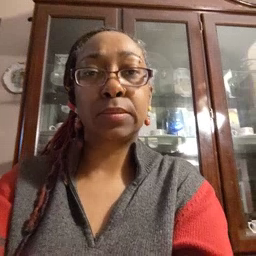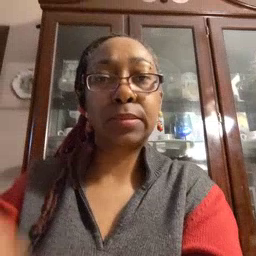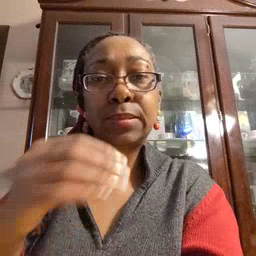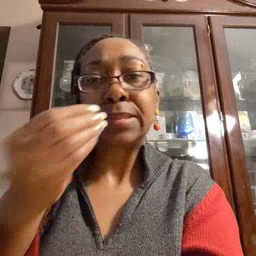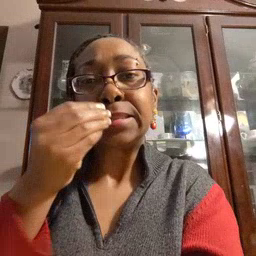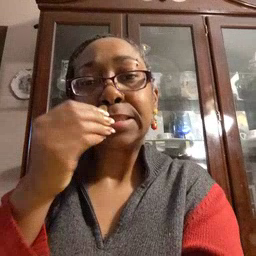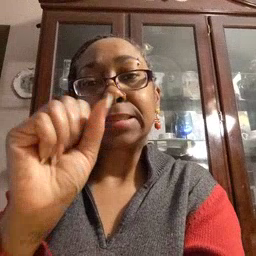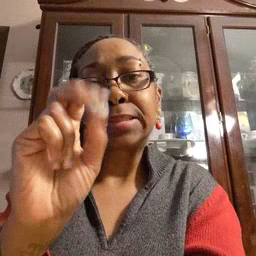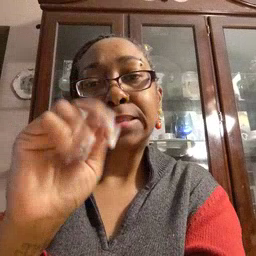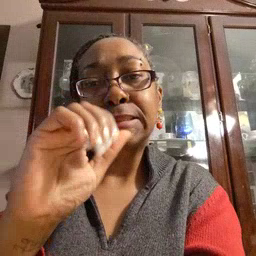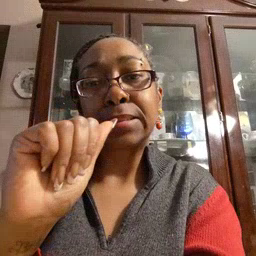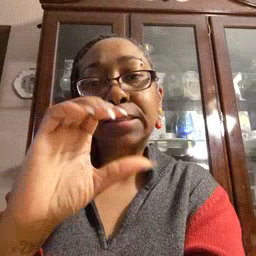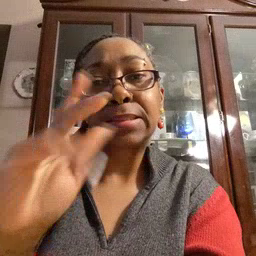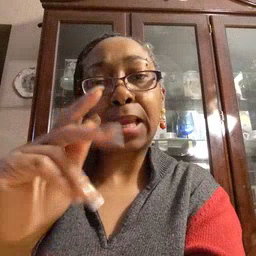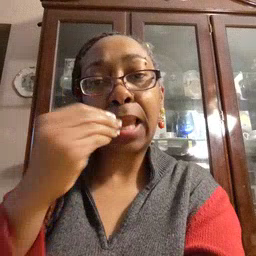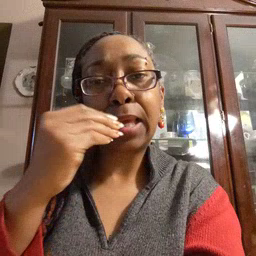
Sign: snack